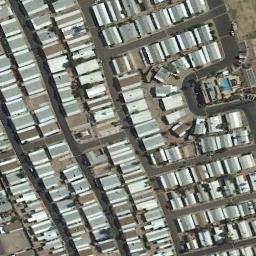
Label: mobile_home_park